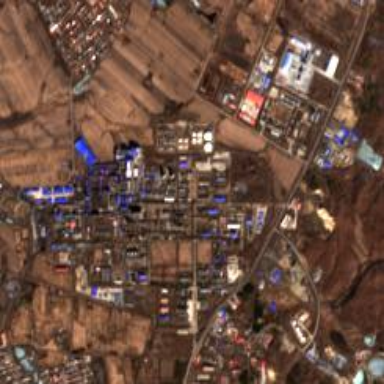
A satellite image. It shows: Industrial area.